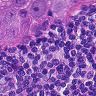
Metastatic tissue present: yes